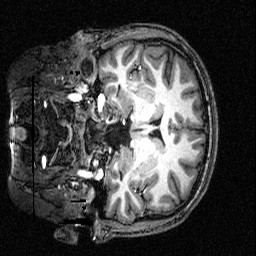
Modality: T1w
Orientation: coronal
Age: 23
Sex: male
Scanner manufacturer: siemens
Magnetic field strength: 3 T
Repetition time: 2.5 s
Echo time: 0.00393 s